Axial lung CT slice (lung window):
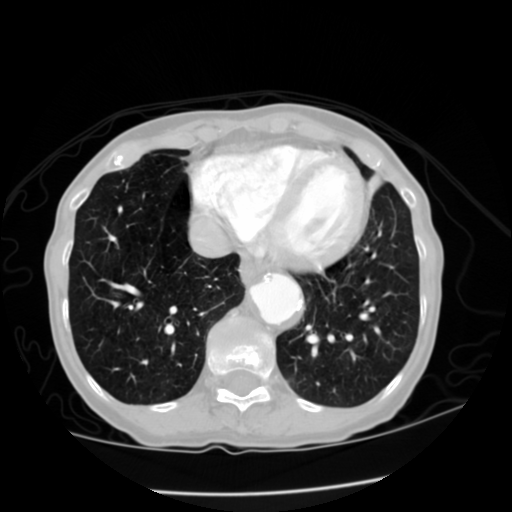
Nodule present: no